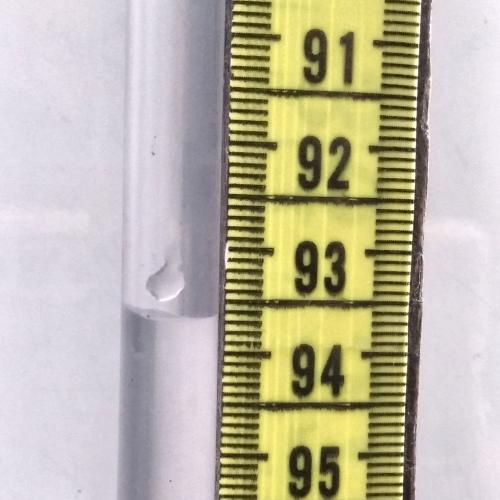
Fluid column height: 93.6 cm